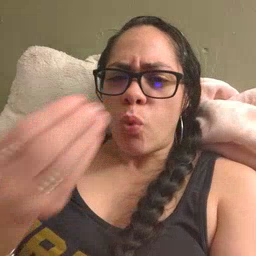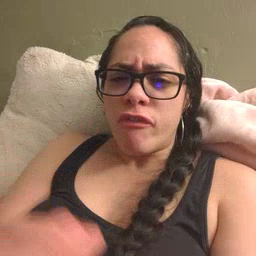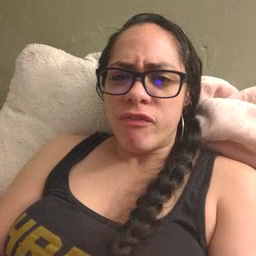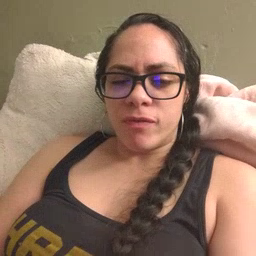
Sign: wolf